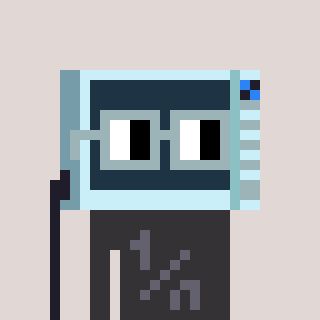
a pixel art character with square dark gray glasses, a microwave-shaped head and a grayscale-colored body on a warm background